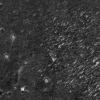
Atmospheric dust classification: not_dusty